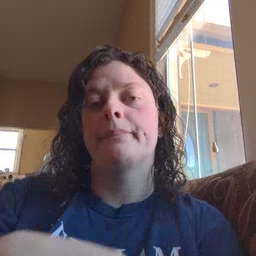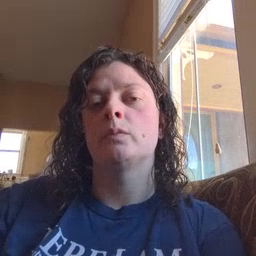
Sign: who